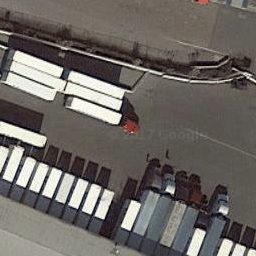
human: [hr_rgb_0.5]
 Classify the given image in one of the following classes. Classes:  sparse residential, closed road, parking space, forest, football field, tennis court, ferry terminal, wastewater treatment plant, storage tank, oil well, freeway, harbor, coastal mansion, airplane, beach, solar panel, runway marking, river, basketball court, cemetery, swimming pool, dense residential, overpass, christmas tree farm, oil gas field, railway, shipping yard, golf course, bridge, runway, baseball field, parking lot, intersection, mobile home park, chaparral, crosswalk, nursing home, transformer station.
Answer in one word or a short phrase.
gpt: shipping yard